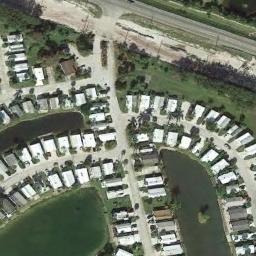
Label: mobile_home_park